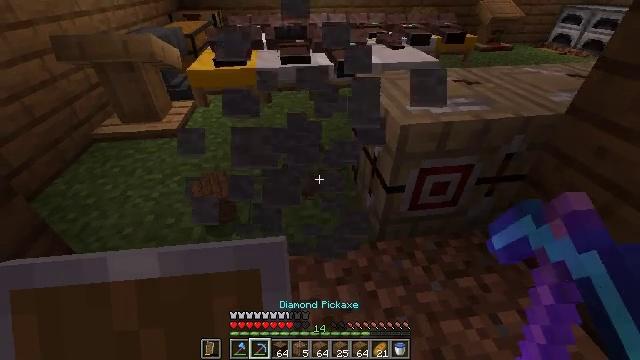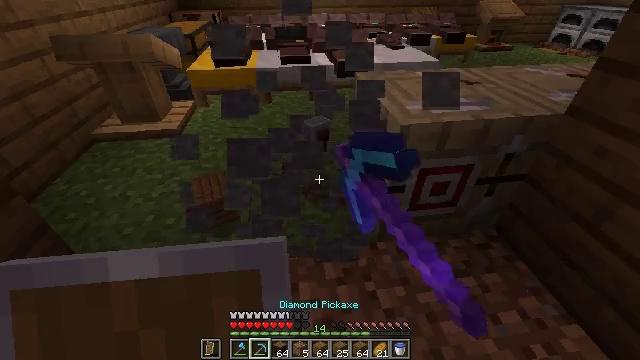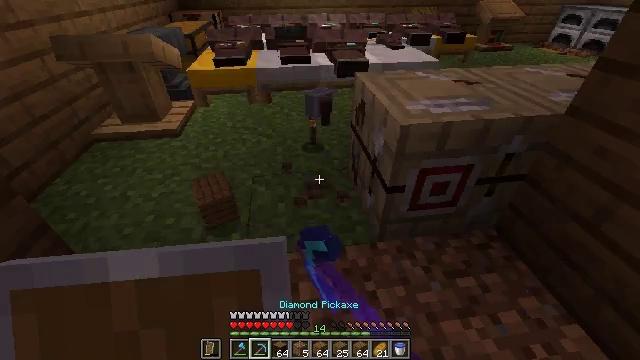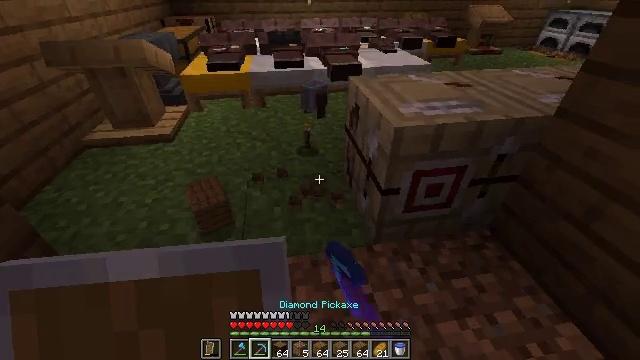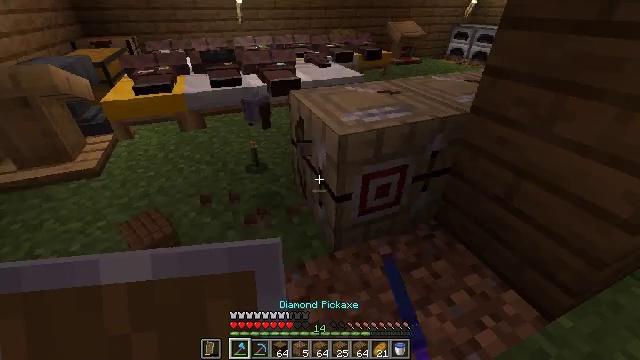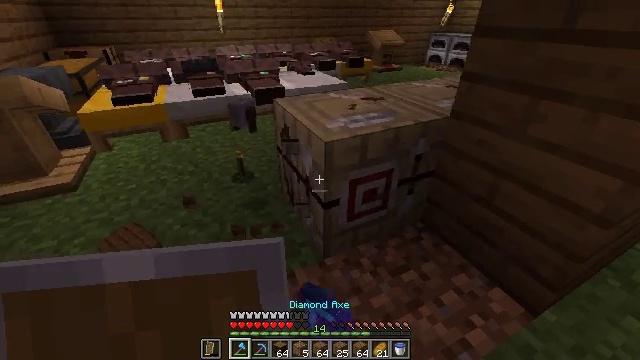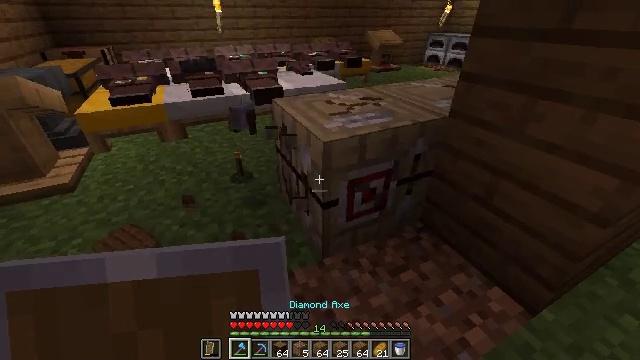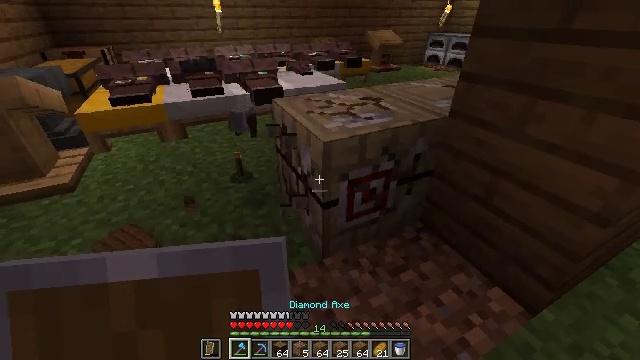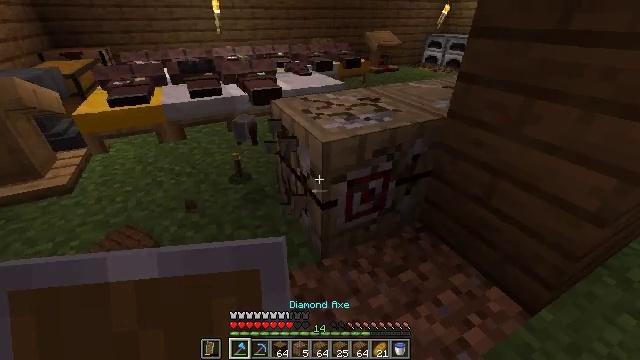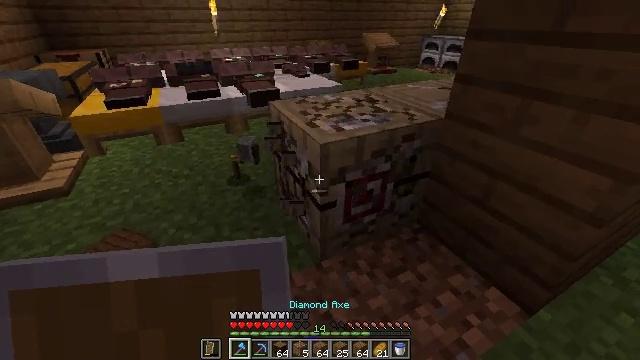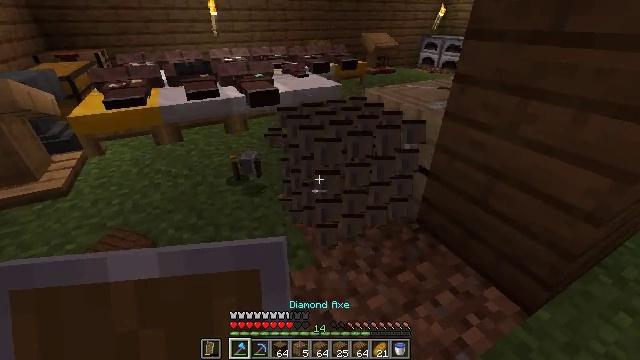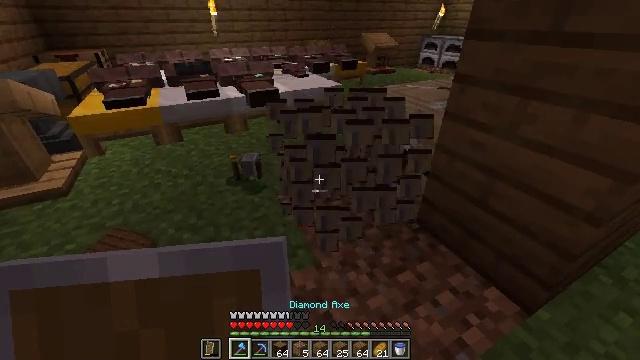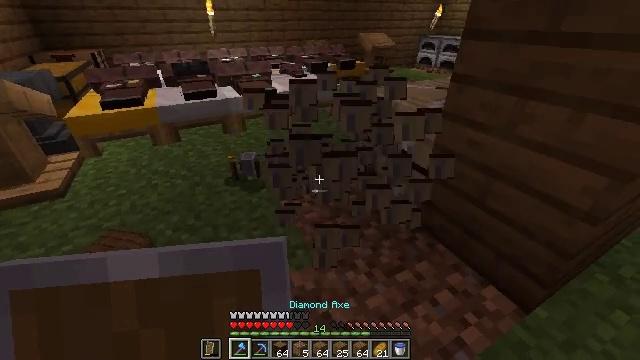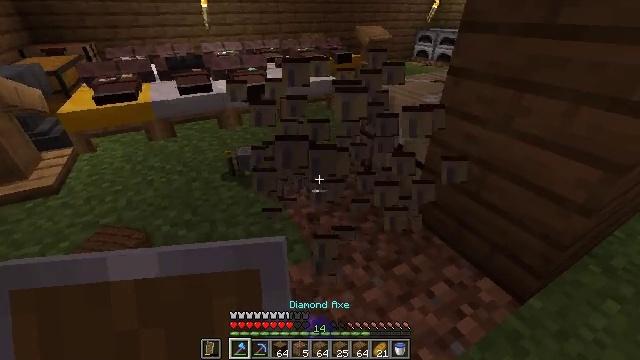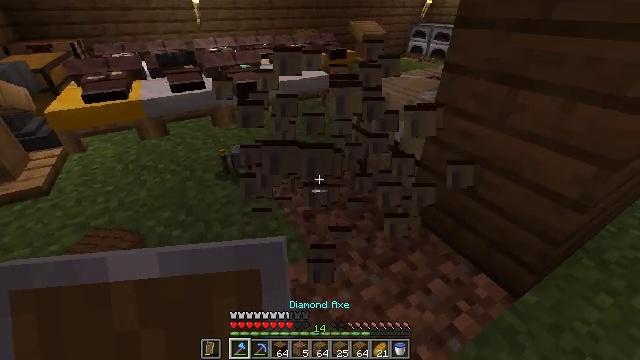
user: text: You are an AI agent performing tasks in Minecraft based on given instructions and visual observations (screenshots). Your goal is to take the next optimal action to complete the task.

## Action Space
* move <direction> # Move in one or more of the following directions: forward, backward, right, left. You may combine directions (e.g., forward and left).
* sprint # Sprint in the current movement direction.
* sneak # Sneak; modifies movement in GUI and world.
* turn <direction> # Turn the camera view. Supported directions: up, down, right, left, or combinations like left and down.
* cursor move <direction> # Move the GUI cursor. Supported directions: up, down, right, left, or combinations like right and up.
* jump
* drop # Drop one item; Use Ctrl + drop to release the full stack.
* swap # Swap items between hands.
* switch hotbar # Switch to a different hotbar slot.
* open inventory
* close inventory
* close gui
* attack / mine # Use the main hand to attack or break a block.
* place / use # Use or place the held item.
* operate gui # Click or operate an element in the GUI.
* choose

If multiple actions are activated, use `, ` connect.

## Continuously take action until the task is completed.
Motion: motion action
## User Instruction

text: Left click on the fletching table to mine it.
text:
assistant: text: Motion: attack / mine
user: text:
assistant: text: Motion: attack / mine
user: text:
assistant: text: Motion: turn right, attack / mine
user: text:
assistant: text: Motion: turn right and up, attack / mine, switch to hotbar 1
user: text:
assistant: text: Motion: turn right and up, attack / mine, switch to hotbar 1
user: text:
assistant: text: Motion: attack / mine, switch to hotbar 1
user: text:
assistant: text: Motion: attack / mine, switch to hotbar 1
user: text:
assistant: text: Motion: attack / mine
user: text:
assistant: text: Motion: attack / mine
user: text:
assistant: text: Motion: attack / mine
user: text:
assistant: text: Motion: attack / mine
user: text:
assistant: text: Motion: attack / mine
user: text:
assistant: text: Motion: turn down, attack / mine
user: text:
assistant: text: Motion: move forward, turn right, attack / mine
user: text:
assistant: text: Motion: attack / mine